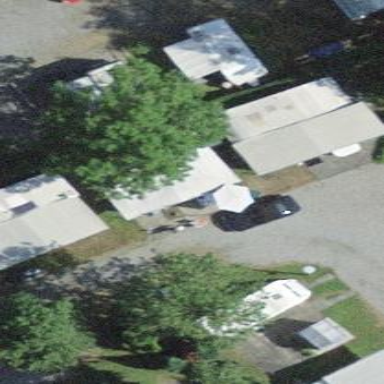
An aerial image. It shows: Camping pitch for tourists.